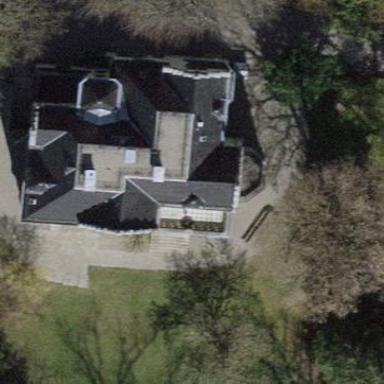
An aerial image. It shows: Detached building with tile roof.